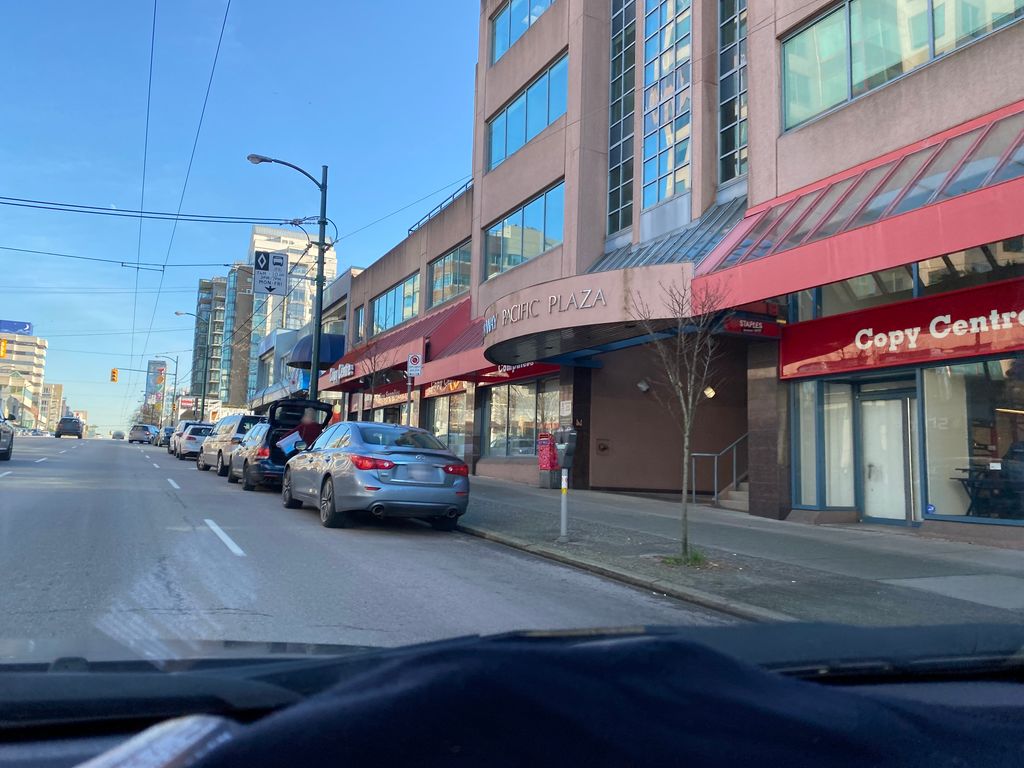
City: vancouver